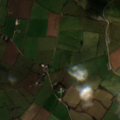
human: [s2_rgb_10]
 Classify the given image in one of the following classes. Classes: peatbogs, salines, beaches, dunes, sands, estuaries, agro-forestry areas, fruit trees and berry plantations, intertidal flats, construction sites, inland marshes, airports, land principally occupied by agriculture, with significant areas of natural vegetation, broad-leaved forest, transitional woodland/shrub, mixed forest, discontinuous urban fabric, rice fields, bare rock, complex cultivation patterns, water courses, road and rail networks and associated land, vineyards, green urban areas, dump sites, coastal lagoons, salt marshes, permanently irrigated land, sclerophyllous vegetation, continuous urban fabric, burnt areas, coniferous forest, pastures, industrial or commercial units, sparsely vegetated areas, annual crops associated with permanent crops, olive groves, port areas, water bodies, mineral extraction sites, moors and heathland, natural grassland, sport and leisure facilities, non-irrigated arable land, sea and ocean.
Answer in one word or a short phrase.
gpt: non-irrigated arable land, pastures